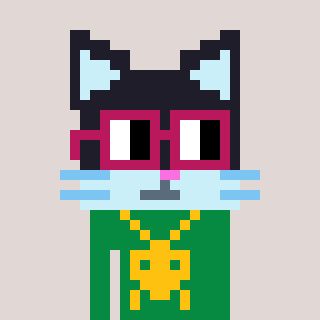
a pixel art character with square dark red glasses, a cat-shaped head and a green-colored body on a warm background